Camera: DJI XT S
Date taken: 2019:11:19 16:48:57
Focal length: 19.0 mm
F-number: 1
Image size: 640x512
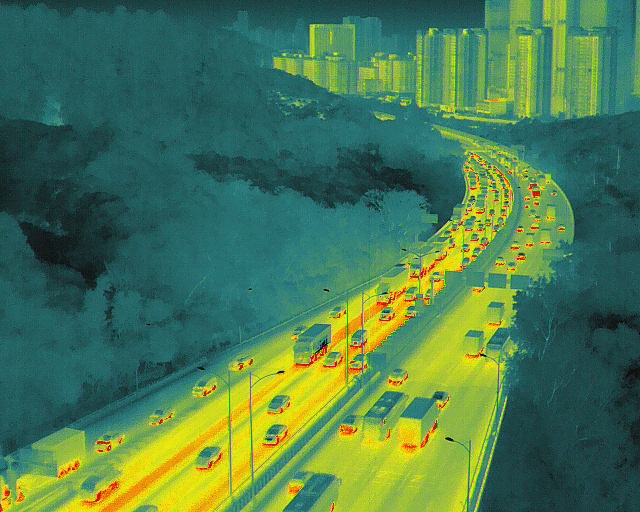